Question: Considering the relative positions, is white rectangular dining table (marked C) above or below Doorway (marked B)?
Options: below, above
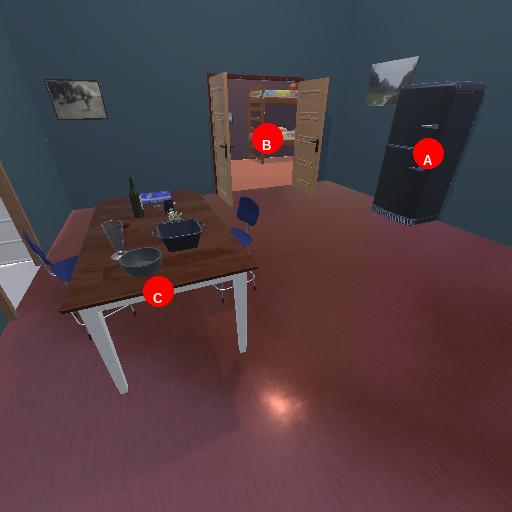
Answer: below